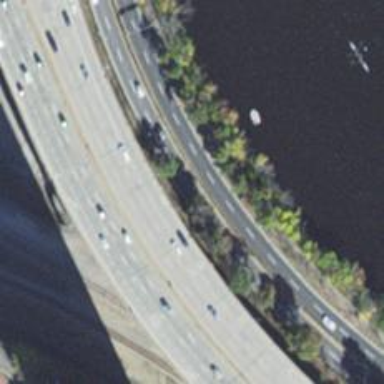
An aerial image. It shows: Expressway with asphalt surface categorized as trunk highway.